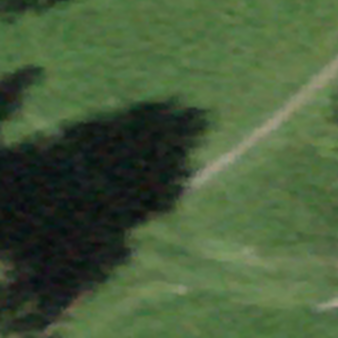
Label: other